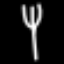
Label: fork